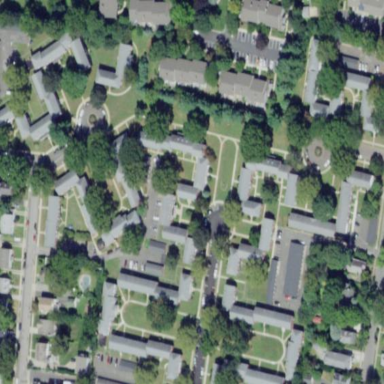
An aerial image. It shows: Residential area with apartments.